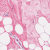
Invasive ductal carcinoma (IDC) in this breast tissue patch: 0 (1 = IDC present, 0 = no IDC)